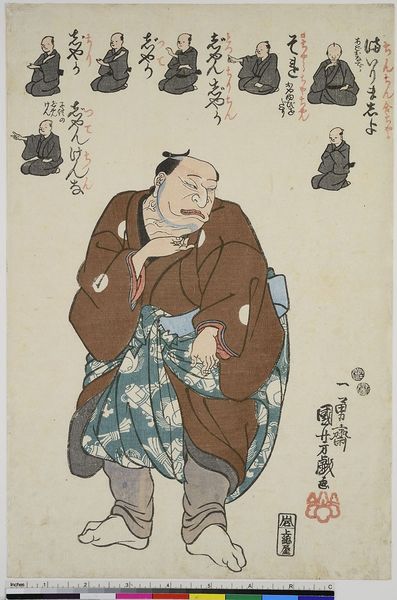
Titel: Witziges Ken-Spiel mit dem ganzen Körper
Künstler: Utagawa Kuniyoshi
Standort: Hamburg
Institution: Museum für Kunst und Gewerbe Hamburg
Schlagwörter: holzschnitt, druckgraphik, druckgrafik, zeit, schauspieler, farbholzschnitt, schauspielerin, kabuki, edo, reproduktionen, druckerzeugnisse